Question: Hello I'm trying to build a custom menu with images in jquery mobile. It's working but if I click on the button to swith the entry the images are not showing up only the text is showing.
I use this on html side:
'''
<div class="ui-field-contain">
<select name="select-custom-1" id="select-custom-1" data-native-menu="false">
<option value="german" class="german">German</option>
<option value="belgium" class="belgium">Belgium</option>
</select>
</div>
'''
and this on css side:
'''
.german {background: url(../images/flags/german.gif) 5px 50% no-repeat; padding: 5px 0 5px 55px; font-size: 16px;}
.belgium {background: url(../images/flags/belgium.gif) 5px 50% no-repeat; padding: 5px 0 5px 55px; font-size: 16px;}
'''
but like I said it does not show me background images while switching the entry. Like here:

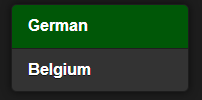
Answer: When you add 'data-native-menu="false"' to a 'select', jQM converts it into either a or a based on number of 'option' as well as viewport's height.
The or receives an 'id' of the 'select' but with an extra 'listbox'. So the new 'id' is 'select-custom-1-listbox'. The are converted into 'li' elements
'''
<li>
<a href="#" class="ui-btn">German</a>
</li>
'''
'''
#select-custom-1-listbox li:nth-child(1) a {
background: url(german.png) 5px 50% no-repeat;
padding: 5px 0 5px 55px;
font-size: 16px;
}
#select-custom-1-listbox li:nth-child(2) a {
background: url(belgium.png) 5px 50% no-repeat;
padding: 5px 0 5px 55px;
font-size: 16px;
}
'''
> <URL>
---
Add classes to 'li''s buttons on 'popupbeforeposition'. This event fires before is visible. At that stage, add classes to both buttons but only "'.one()'".
'''
$(document).one("popupbeforeposition", "#select-custom-1-listbox", function () {
$("li a:eq(0)", this).addClass("german");
$("li a:eq(1)", this).addClass("belgium");
});
'''
> <URL>